Breast ultrasound image
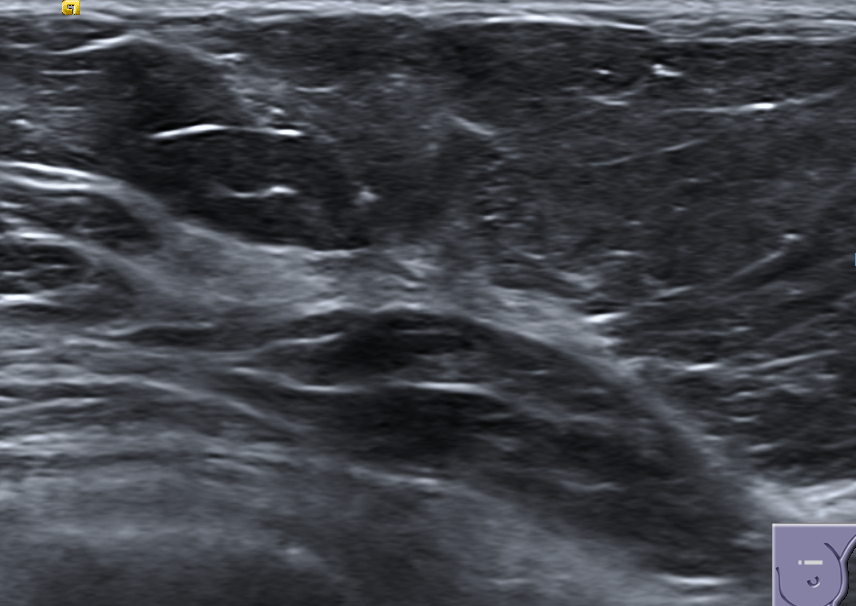
Diagnosis: normal